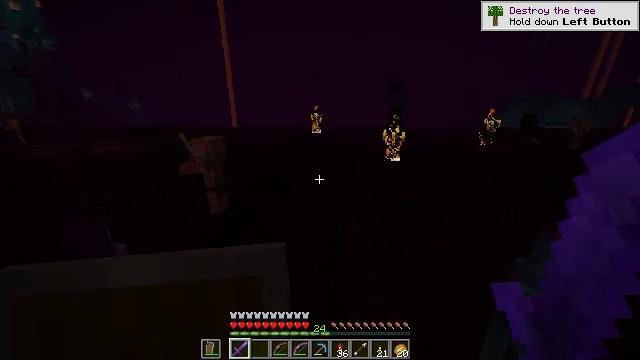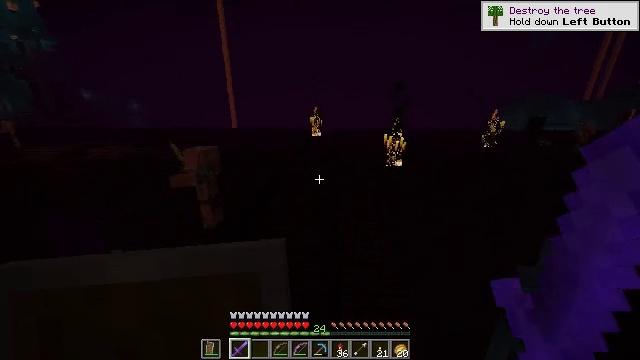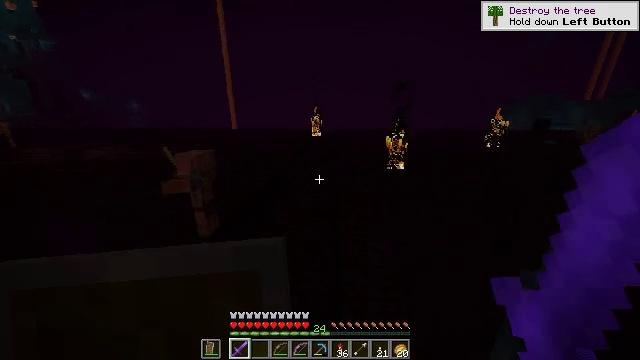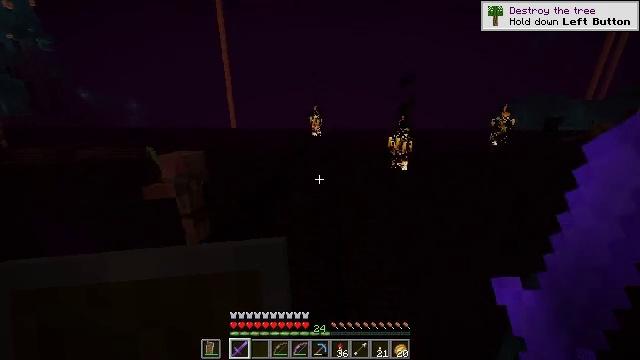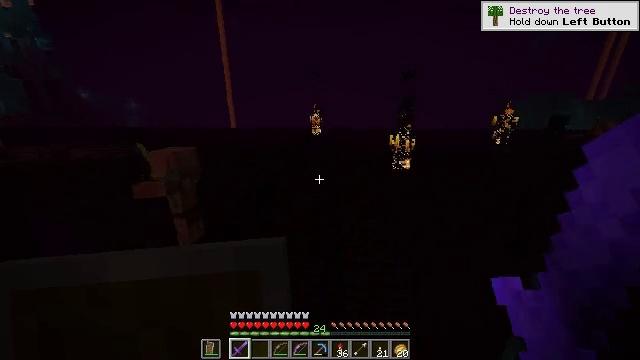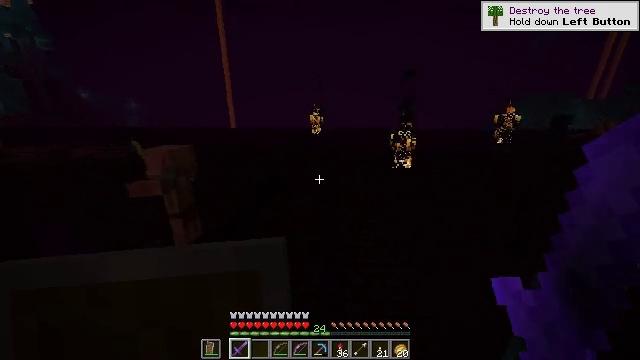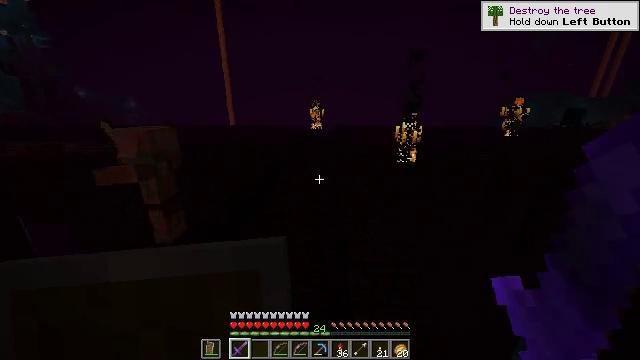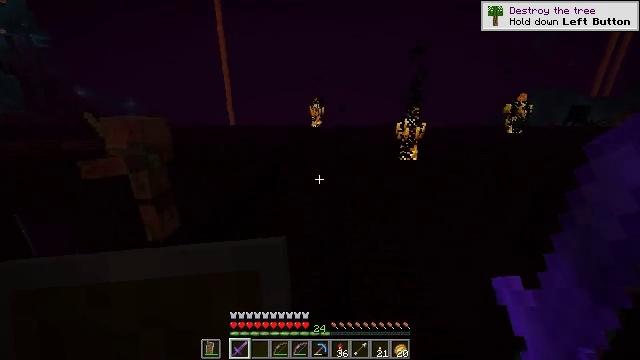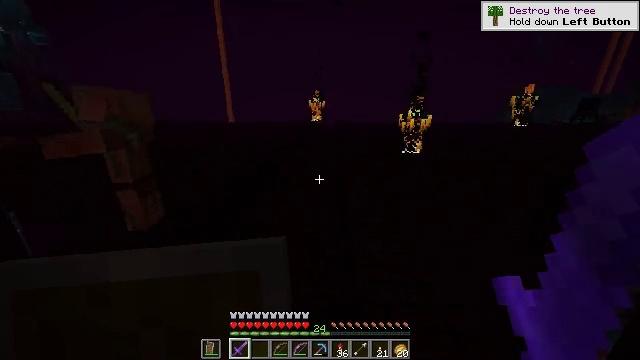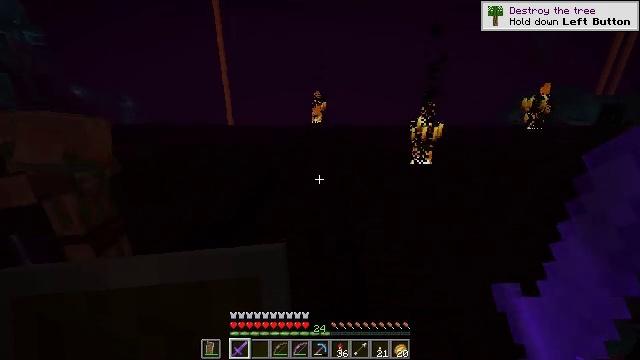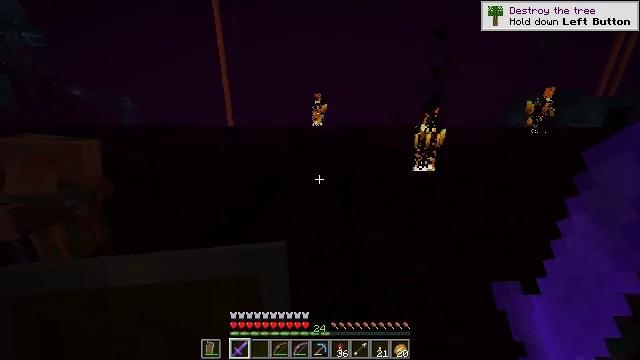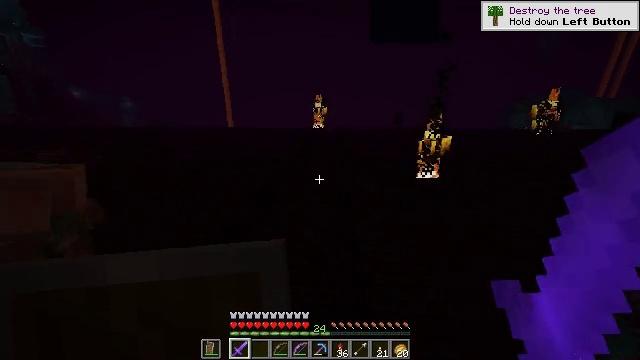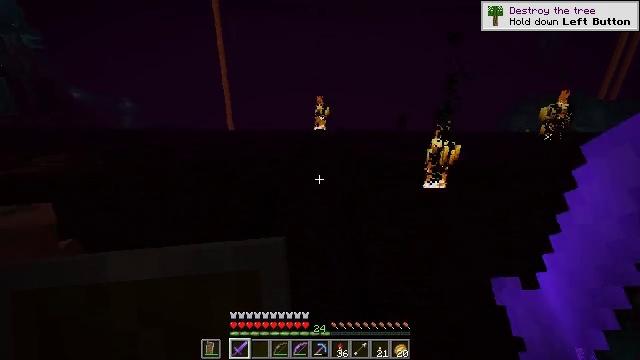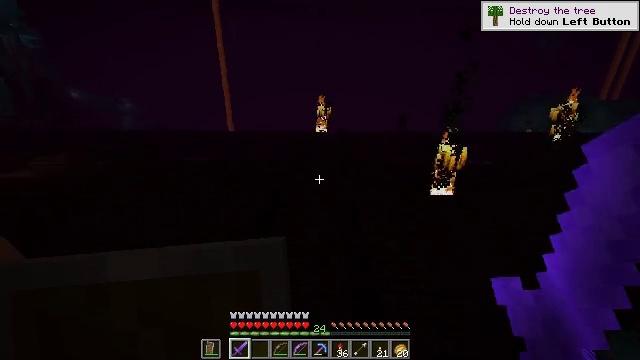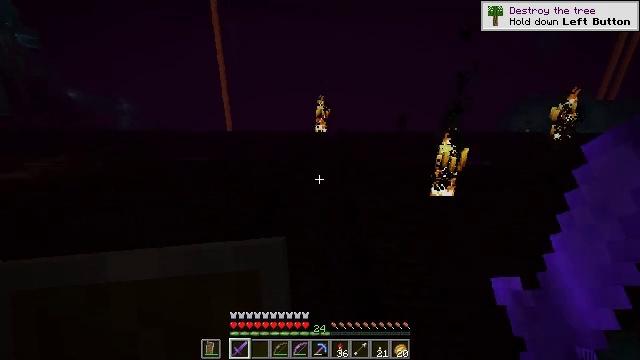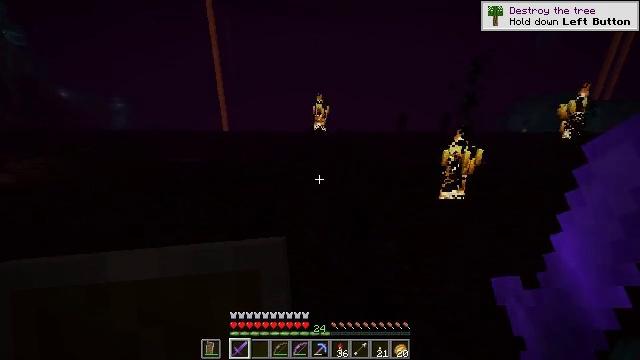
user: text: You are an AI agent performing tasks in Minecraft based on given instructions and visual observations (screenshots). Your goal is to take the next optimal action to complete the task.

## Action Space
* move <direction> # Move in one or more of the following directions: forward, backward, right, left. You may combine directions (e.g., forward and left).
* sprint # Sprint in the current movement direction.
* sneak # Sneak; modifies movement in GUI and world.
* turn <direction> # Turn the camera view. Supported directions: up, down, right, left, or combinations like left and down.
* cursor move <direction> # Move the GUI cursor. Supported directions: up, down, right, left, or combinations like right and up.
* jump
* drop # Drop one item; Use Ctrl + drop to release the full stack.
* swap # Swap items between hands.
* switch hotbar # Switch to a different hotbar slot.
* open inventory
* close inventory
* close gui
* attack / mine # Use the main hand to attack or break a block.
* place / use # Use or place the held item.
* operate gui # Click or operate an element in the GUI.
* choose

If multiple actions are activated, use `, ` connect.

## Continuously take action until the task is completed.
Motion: motion action
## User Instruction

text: Put out the fire.
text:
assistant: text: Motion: move forward, jump
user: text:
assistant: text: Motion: move forward, jump
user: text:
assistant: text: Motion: move forward, jump
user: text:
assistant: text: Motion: move forward, jump
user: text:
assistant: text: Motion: move forward, jump
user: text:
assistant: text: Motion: move forward, jump
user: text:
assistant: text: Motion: move forward, jump
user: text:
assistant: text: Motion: move forward, jump
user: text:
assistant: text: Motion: move forward and move left, jump
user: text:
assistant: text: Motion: move forward and move left, jump
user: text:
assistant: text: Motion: move forward and move left, jump
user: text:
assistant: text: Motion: move forward and move left, jump
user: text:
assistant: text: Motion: move forward, jump
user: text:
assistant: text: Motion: move forward, jump
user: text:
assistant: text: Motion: move forward, jump
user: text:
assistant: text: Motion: move forward, jump
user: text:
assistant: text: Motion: move forward, jump
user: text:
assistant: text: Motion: move forward, jump
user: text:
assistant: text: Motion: move forward, jump
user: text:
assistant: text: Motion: move forward, jump
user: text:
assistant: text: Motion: move forward, jump
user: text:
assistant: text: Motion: move forward, jump
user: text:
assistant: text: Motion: move forward, jump
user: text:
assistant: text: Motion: move forward, jump
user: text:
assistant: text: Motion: move forward, jump
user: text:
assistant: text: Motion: move forward, jump
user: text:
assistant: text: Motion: move forward, turn left and down, jump
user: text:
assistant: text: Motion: move forward, jump
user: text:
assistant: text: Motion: move forward, jump
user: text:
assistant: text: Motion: move forward